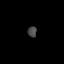
Tissue: skin
Cell type: Epithelial cells
Senescence score: 0.913
Nuclear area (px): 92
Mean DAPI intensity: 73.435